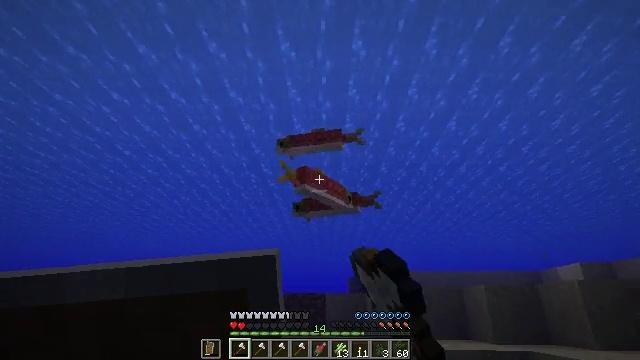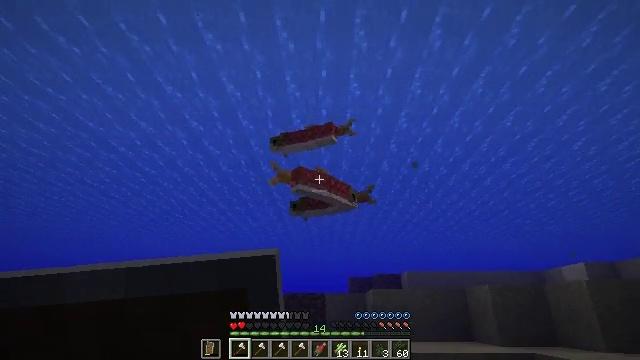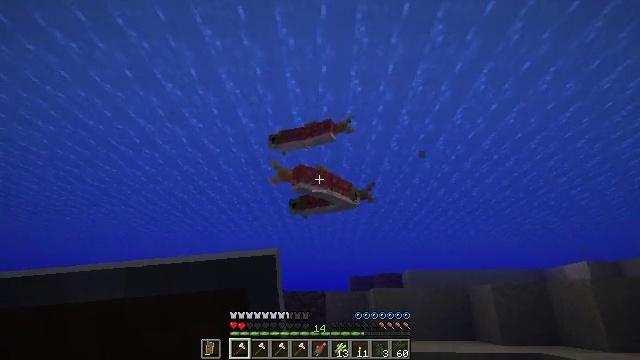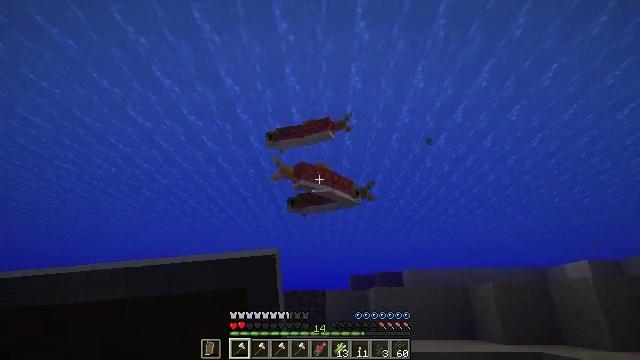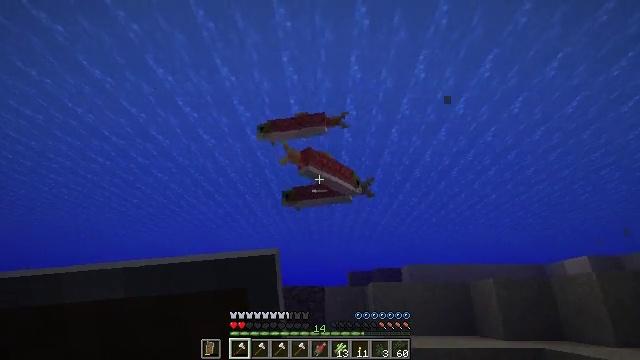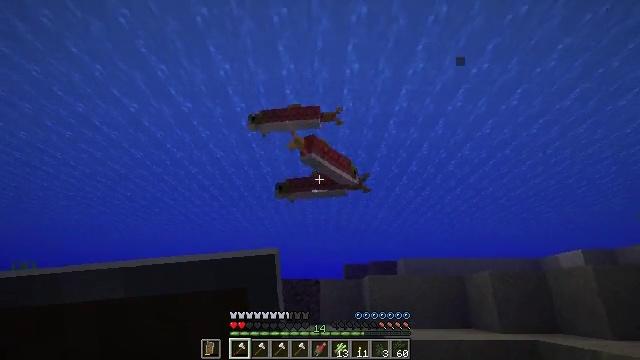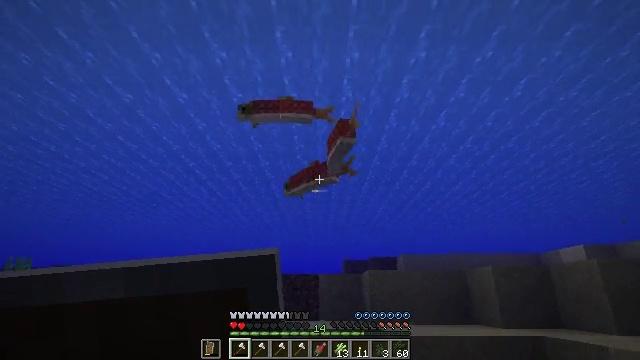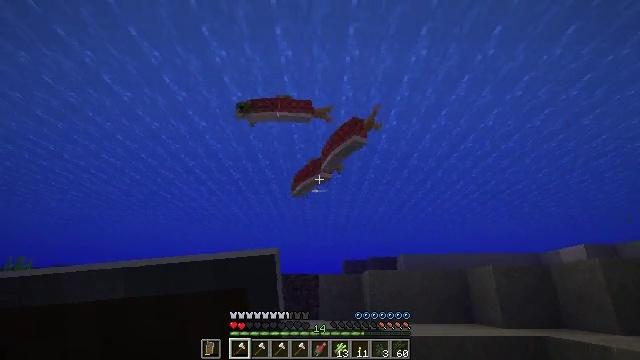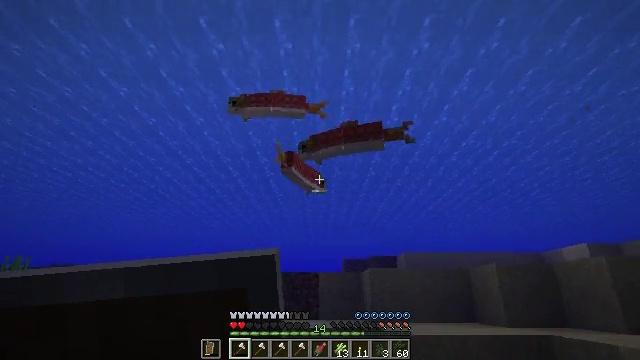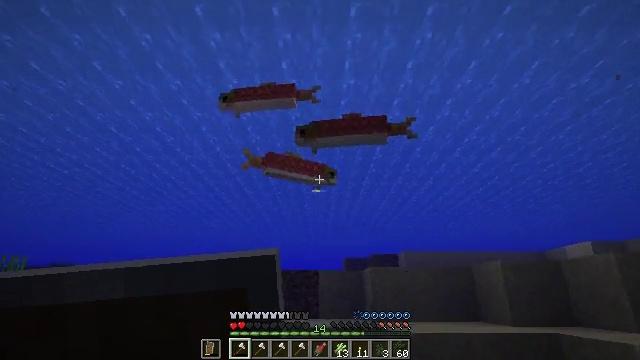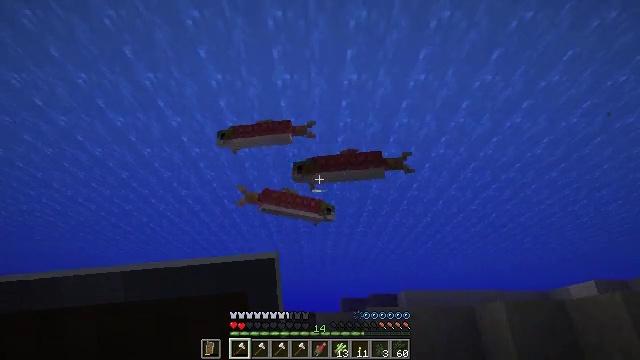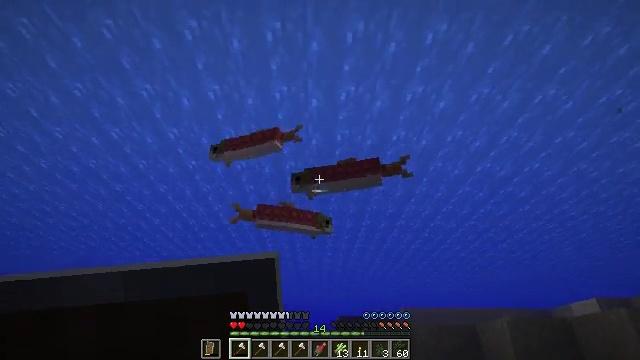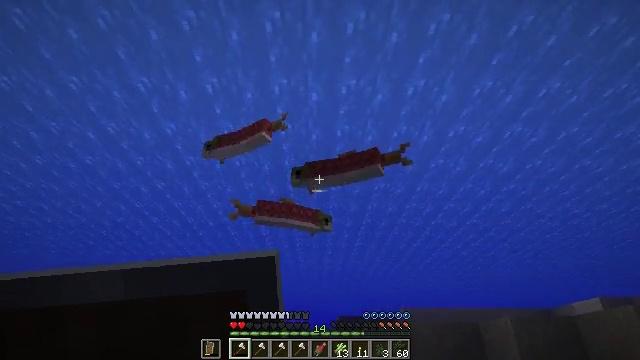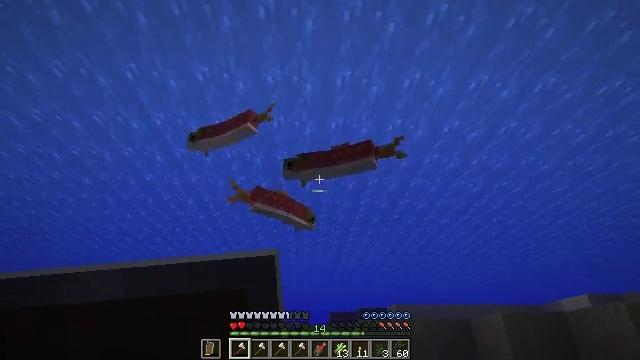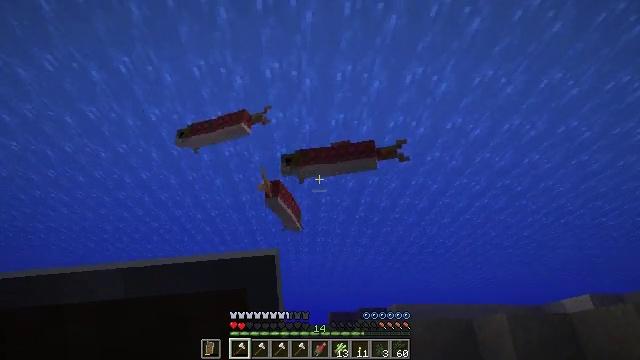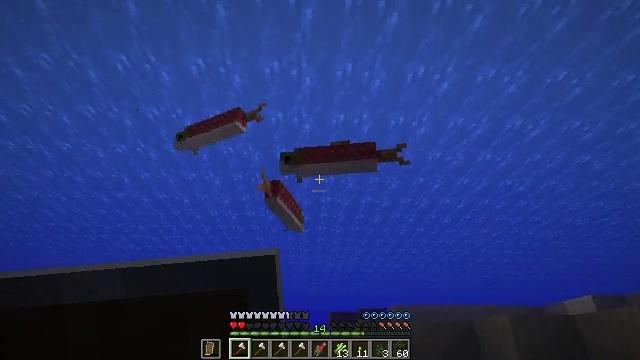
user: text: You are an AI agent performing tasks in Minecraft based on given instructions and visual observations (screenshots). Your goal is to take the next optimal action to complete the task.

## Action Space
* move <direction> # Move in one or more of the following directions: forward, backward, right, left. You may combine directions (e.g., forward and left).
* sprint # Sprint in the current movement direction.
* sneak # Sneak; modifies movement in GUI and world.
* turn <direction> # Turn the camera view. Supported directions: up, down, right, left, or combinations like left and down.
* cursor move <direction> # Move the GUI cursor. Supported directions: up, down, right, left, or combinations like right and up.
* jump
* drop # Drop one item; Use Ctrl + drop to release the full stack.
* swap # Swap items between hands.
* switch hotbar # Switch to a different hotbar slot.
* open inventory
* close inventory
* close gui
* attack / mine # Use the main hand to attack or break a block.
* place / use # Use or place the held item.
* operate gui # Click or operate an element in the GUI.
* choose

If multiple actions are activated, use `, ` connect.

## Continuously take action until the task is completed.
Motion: motion action
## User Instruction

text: Kill the salmon.
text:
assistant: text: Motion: move forward, attack / mine
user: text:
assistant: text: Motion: move forward, attack / mine
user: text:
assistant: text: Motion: move forward
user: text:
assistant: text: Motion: move forward
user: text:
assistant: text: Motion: move forward, turn down
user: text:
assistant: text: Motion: move forward
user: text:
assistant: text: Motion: move forward
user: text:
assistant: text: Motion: move forward
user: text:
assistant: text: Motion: move forward
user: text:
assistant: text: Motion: move forward, turn up
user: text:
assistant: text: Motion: move forward, turn up
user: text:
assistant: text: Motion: move forward
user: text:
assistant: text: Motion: move forward, turn right, jump
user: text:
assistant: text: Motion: move forward, attack / mine, jump
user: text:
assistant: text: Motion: move forward, attack / mine, jump
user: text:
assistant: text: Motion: move forward
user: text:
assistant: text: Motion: move forward
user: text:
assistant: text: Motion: move forward
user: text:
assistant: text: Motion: move forward
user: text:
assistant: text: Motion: move forward
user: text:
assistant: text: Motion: move forward
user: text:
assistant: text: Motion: move forward
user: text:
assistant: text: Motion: move forward
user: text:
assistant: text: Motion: move forward, turn left and up
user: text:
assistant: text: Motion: move forward, turn left and up, jump
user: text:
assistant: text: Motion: move forward, turn left and up, jump
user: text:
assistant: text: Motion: move forward, turn up, jump
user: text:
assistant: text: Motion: move forward, turn up, jump
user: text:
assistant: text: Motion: move forward, turn up, jump
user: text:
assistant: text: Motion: move forward, jump